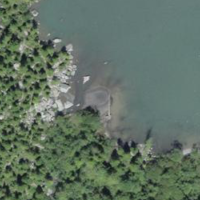
EUNIS habitat code: 23
Species observed at this site:
Falco tinnunculus
Epipactis atrorubens